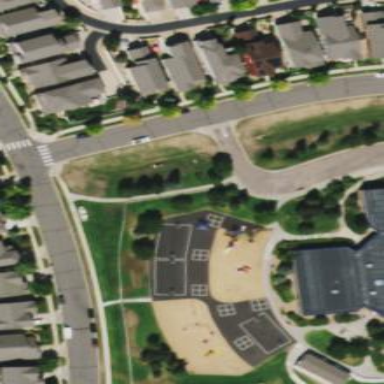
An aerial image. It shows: Playground area for leisure activities on the land.